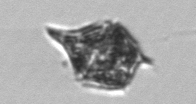
Label: Protoperidinium